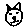
Label: cat